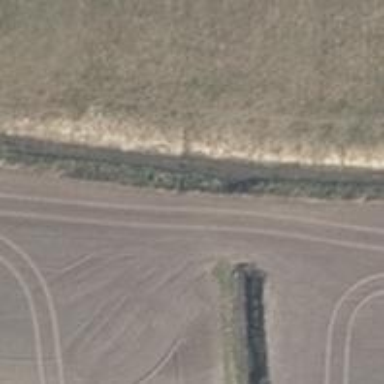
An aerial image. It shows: Culvert tunnel.